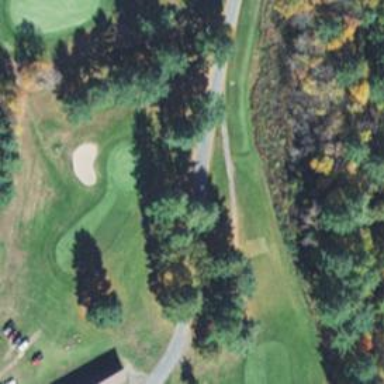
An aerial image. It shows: Pathway for golfing.